Aerial crown-view tile of a tropical tree (Barro Colorado Island, Panama), acquired 20250616:
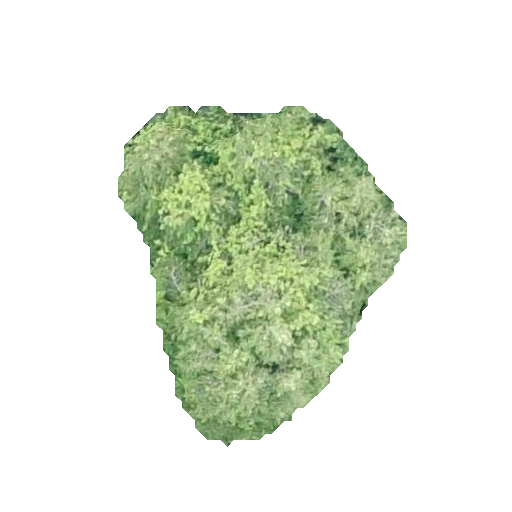
Species: Quararibea stenophylla
GBIF accepted scientific name: Quararibea stenophylla
Crown area: 96.416 m²